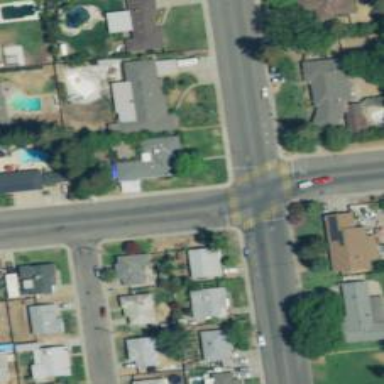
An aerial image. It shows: Road with stop sign.